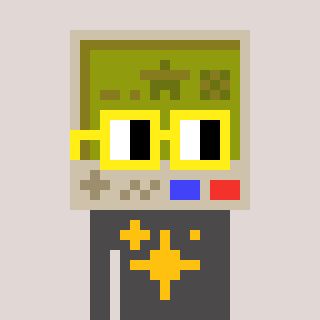
a pixel art character with square yellow glasses, a gameboy-shaped head and a grayscale-colored body on a warm background